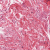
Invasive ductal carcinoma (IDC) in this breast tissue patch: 0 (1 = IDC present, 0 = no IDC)